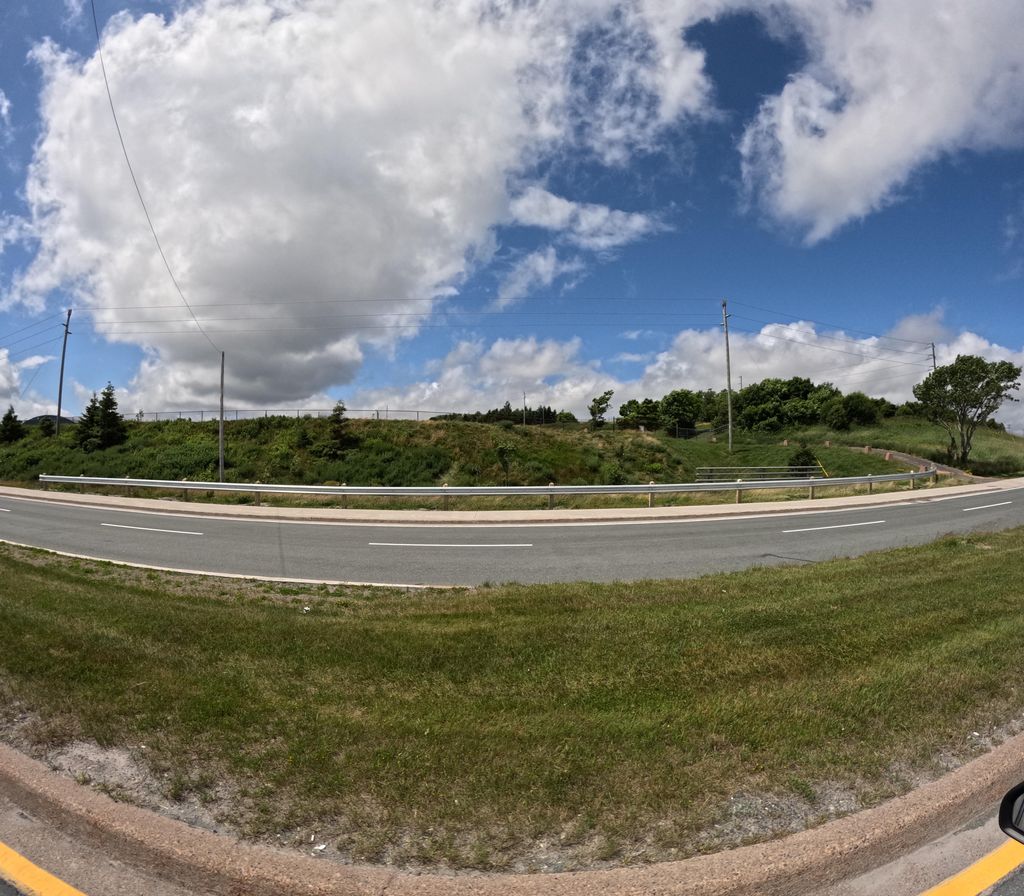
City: st_johns